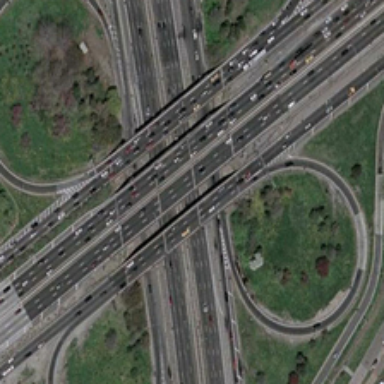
Many green trees are near a viaduct shaped three circles .